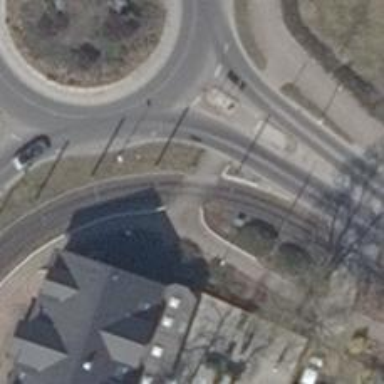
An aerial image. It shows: Unmarked footway crossing with traffic island.